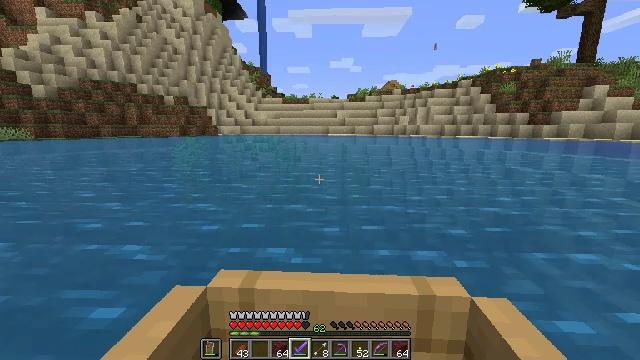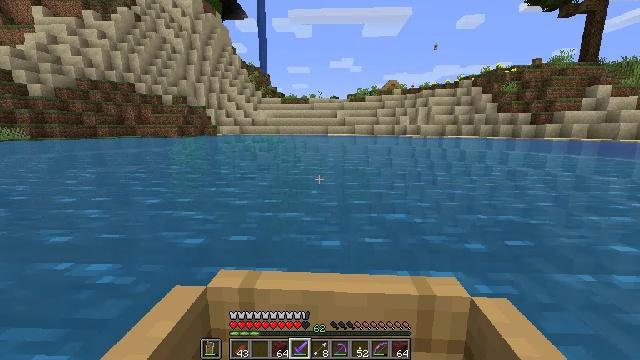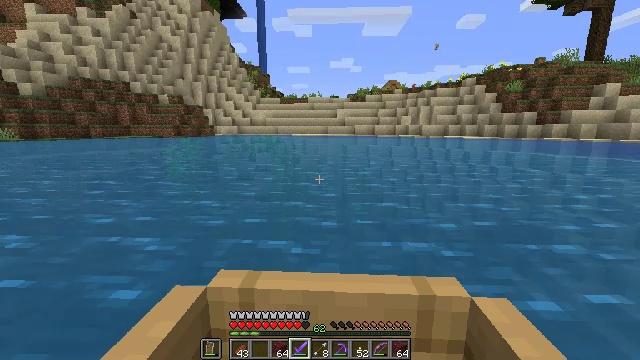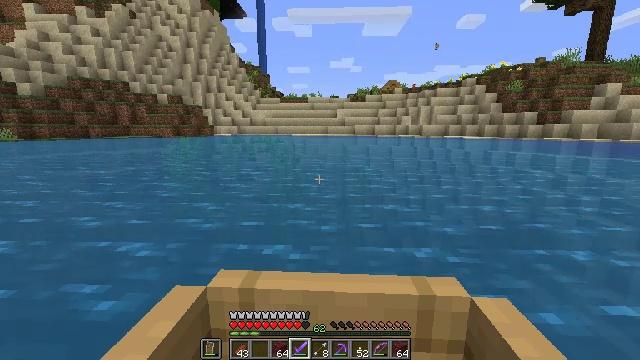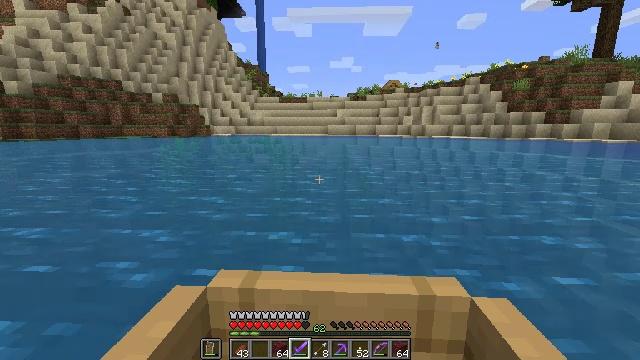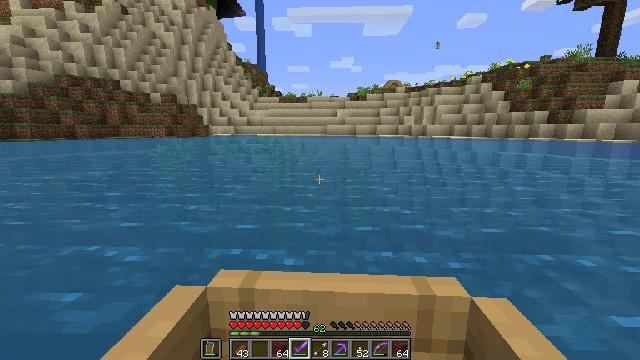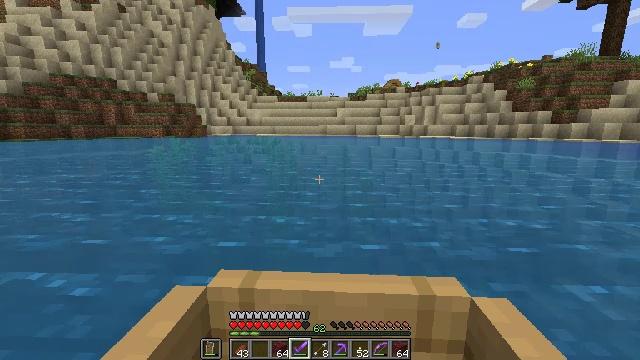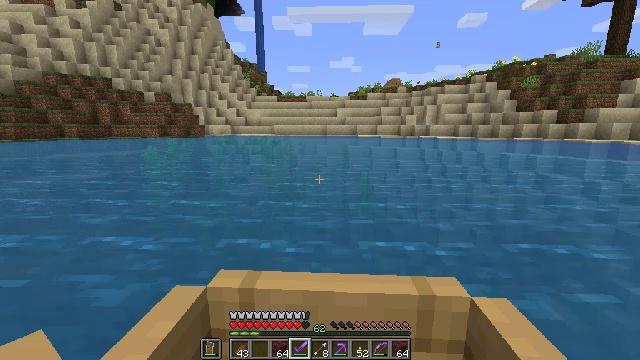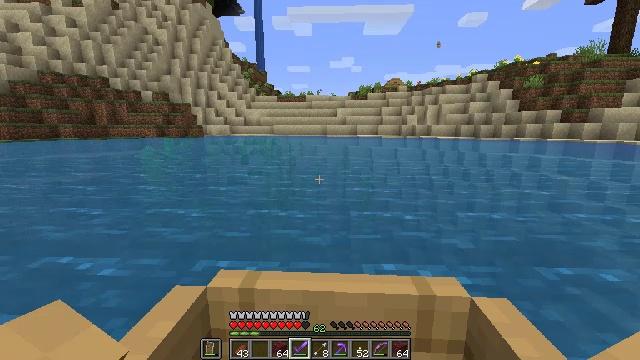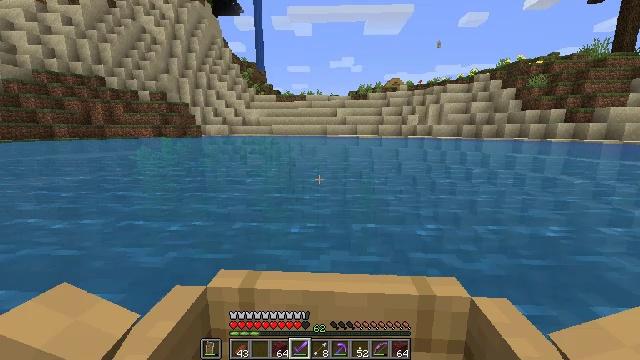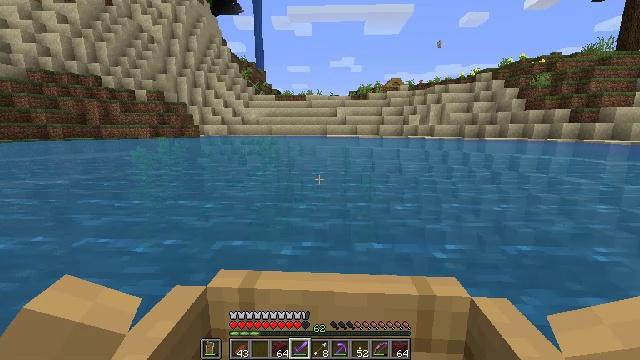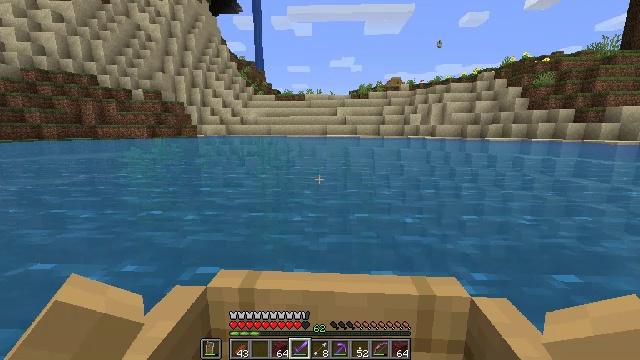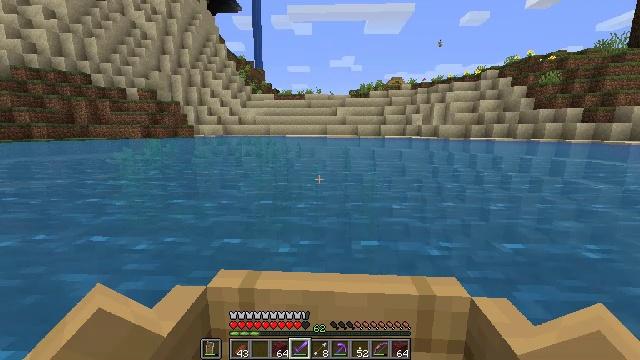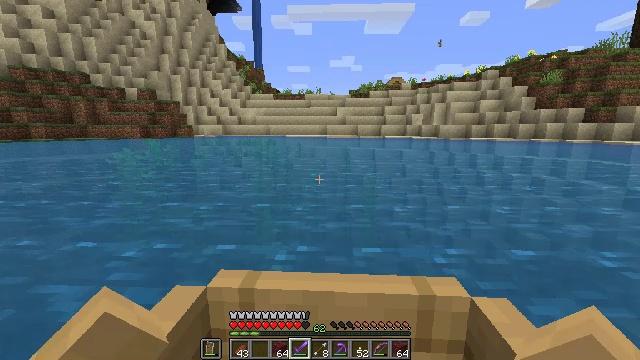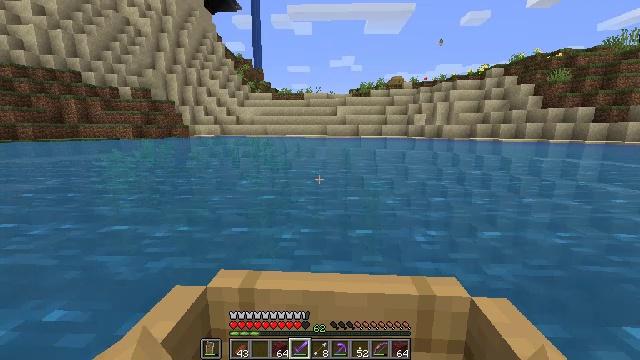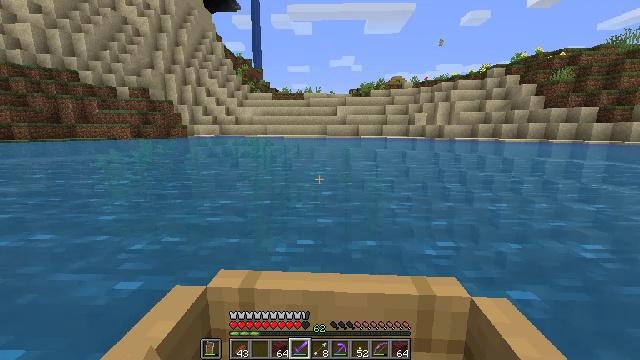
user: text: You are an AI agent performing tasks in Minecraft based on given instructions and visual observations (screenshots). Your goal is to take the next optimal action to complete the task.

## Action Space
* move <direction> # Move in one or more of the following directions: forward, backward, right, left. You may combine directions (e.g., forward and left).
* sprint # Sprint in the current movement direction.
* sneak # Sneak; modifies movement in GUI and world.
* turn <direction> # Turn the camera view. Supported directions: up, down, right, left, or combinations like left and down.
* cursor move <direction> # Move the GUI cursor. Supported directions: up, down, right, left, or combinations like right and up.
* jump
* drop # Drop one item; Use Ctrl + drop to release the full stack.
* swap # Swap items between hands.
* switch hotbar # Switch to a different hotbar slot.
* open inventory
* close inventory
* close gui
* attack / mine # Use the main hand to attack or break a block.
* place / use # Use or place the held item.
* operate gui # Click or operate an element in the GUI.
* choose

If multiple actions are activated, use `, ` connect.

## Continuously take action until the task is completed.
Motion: motion action
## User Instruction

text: Retrieve the ender chest safely.
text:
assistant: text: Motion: move forward
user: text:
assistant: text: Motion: move forward
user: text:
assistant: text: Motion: move forward
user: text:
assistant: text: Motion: move forward
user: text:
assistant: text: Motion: move forward
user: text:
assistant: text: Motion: move forward
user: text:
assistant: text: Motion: move forward
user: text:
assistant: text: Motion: move forward
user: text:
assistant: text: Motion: move forward
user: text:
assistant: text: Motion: move forward
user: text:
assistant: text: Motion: move forward
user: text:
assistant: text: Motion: move forward
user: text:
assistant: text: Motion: move forward
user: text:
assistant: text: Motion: move forward
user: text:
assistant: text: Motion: move forward
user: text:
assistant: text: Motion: move forward
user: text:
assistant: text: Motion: move forward
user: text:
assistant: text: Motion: move forward
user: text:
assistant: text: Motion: move forward
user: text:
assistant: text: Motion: move forward
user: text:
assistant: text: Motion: move forward
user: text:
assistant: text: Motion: move forward
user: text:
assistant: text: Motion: move forward
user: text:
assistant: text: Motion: move forward
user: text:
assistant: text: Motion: move forward
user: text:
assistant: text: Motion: move forward
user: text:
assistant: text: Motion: move forward
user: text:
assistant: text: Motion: move forward
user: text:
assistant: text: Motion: move forward
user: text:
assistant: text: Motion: move forward